Field crop: maize
Growth stage: 2
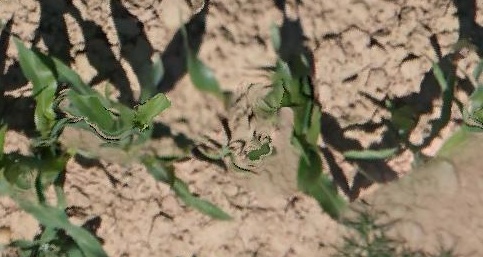
Species: maize